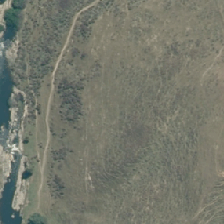
Land cover: grose_broom